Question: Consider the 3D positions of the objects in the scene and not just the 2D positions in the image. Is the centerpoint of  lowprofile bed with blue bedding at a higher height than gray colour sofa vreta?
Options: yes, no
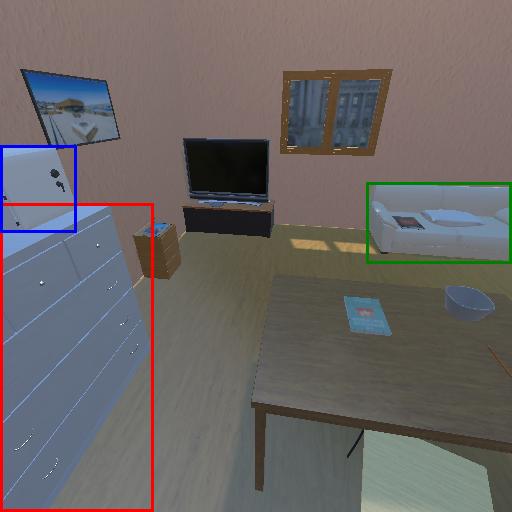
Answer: yes